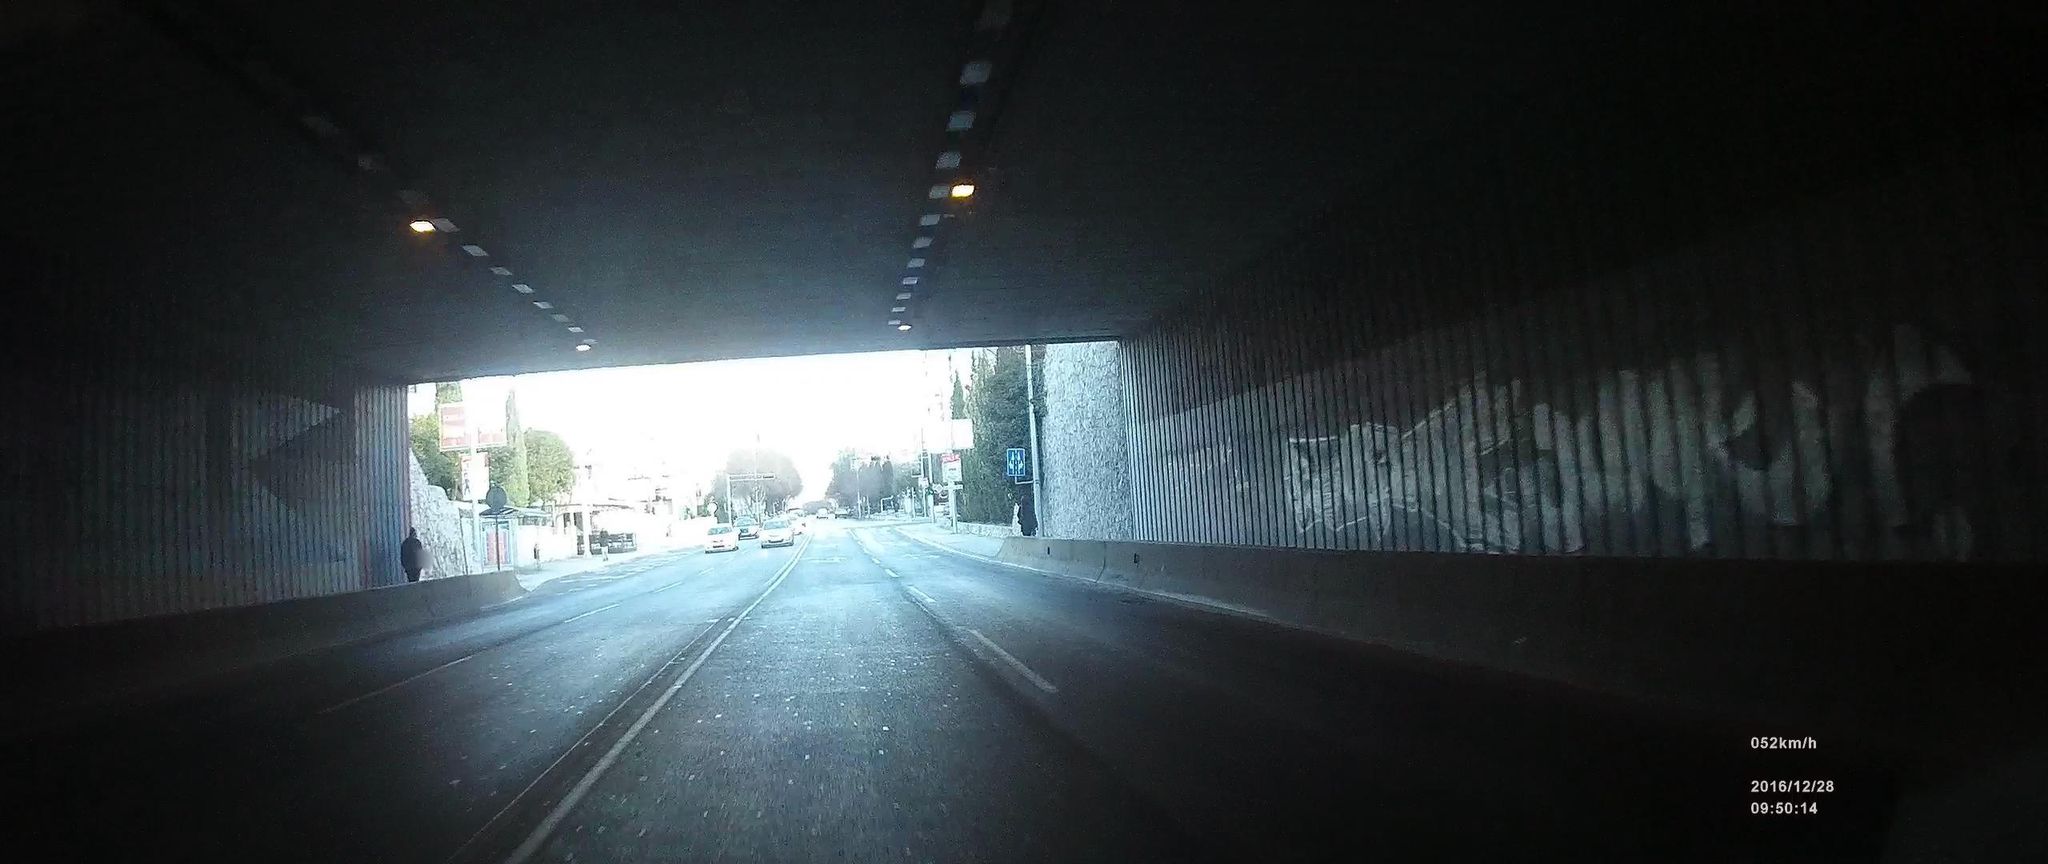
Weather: clear
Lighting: day
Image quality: slightly poor
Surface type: railway
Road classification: footway, service, steps
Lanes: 4
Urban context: urban centre
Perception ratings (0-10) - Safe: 0.75, Lively: 1.17, Beautiful: 5.3, Boring: 7.93, Depressing: 5.17, Wealthy: 1.88